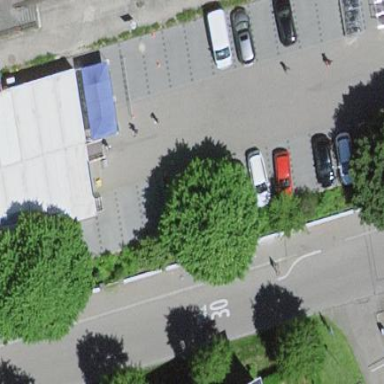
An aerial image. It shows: Parking available on the street side.